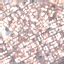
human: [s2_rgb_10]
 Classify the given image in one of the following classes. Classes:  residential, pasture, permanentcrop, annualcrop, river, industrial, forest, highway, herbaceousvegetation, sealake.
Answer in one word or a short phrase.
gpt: Residential